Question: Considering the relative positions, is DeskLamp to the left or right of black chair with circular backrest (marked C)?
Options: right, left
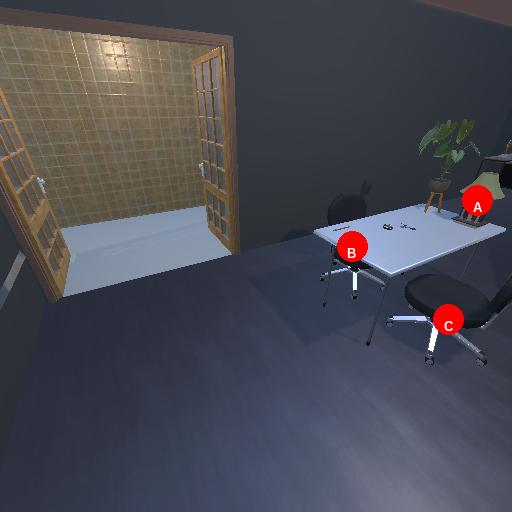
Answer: right